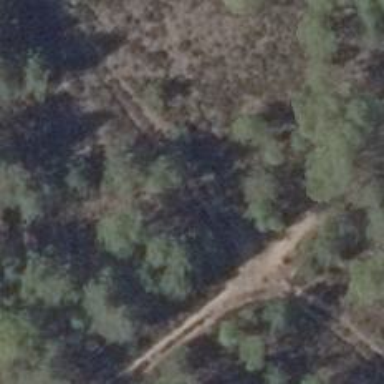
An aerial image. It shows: Path on the ground with track type of grade 4.